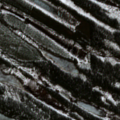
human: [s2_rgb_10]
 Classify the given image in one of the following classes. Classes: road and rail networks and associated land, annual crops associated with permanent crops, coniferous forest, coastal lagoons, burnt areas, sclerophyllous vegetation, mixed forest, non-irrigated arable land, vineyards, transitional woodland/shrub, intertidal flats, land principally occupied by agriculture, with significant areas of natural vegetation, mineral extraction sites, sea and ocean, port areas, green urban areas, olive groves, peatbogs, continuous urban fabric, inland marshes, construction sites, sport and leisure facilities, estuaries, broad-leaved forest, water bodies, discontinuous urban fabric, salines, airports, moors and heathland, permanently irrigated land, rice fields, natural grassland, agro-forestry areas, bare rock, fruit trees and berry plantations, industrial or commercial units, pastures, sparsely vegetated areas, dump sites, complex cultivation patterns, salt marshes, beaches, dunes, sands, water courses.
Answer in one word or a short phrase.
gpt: coniferous forest, peatbogs, water bodies